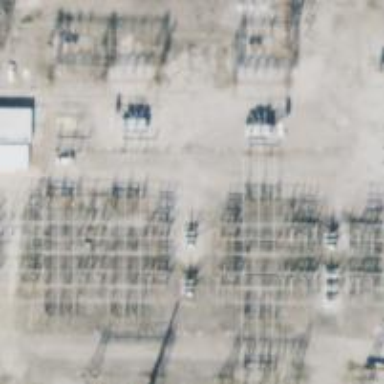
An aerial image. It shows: Switch for power supply.